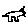
Label: cat